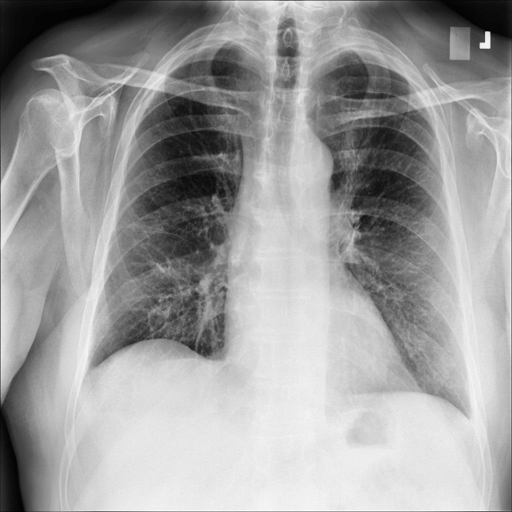
Finding: NORMAL